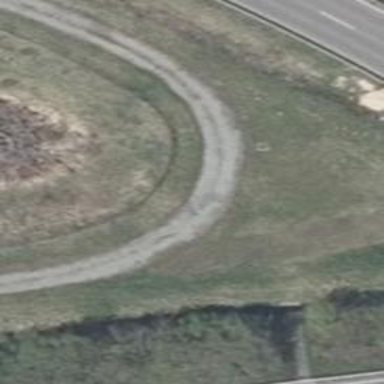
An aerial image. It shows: Asphalt track with grade2 tracktype.